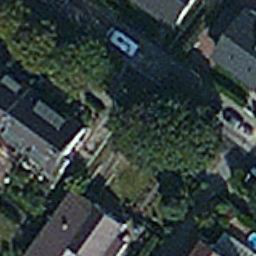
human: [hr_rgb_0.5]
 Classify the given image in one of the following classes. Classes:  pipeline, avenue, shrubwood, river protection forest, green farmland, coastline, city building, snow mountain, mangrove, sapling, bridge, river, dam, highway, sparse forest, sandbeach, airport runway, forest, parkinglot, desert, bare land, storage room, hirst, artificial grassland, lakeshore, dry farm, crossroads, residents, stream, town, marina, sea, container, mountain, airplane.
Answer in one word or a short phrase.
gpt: residents